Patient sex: M
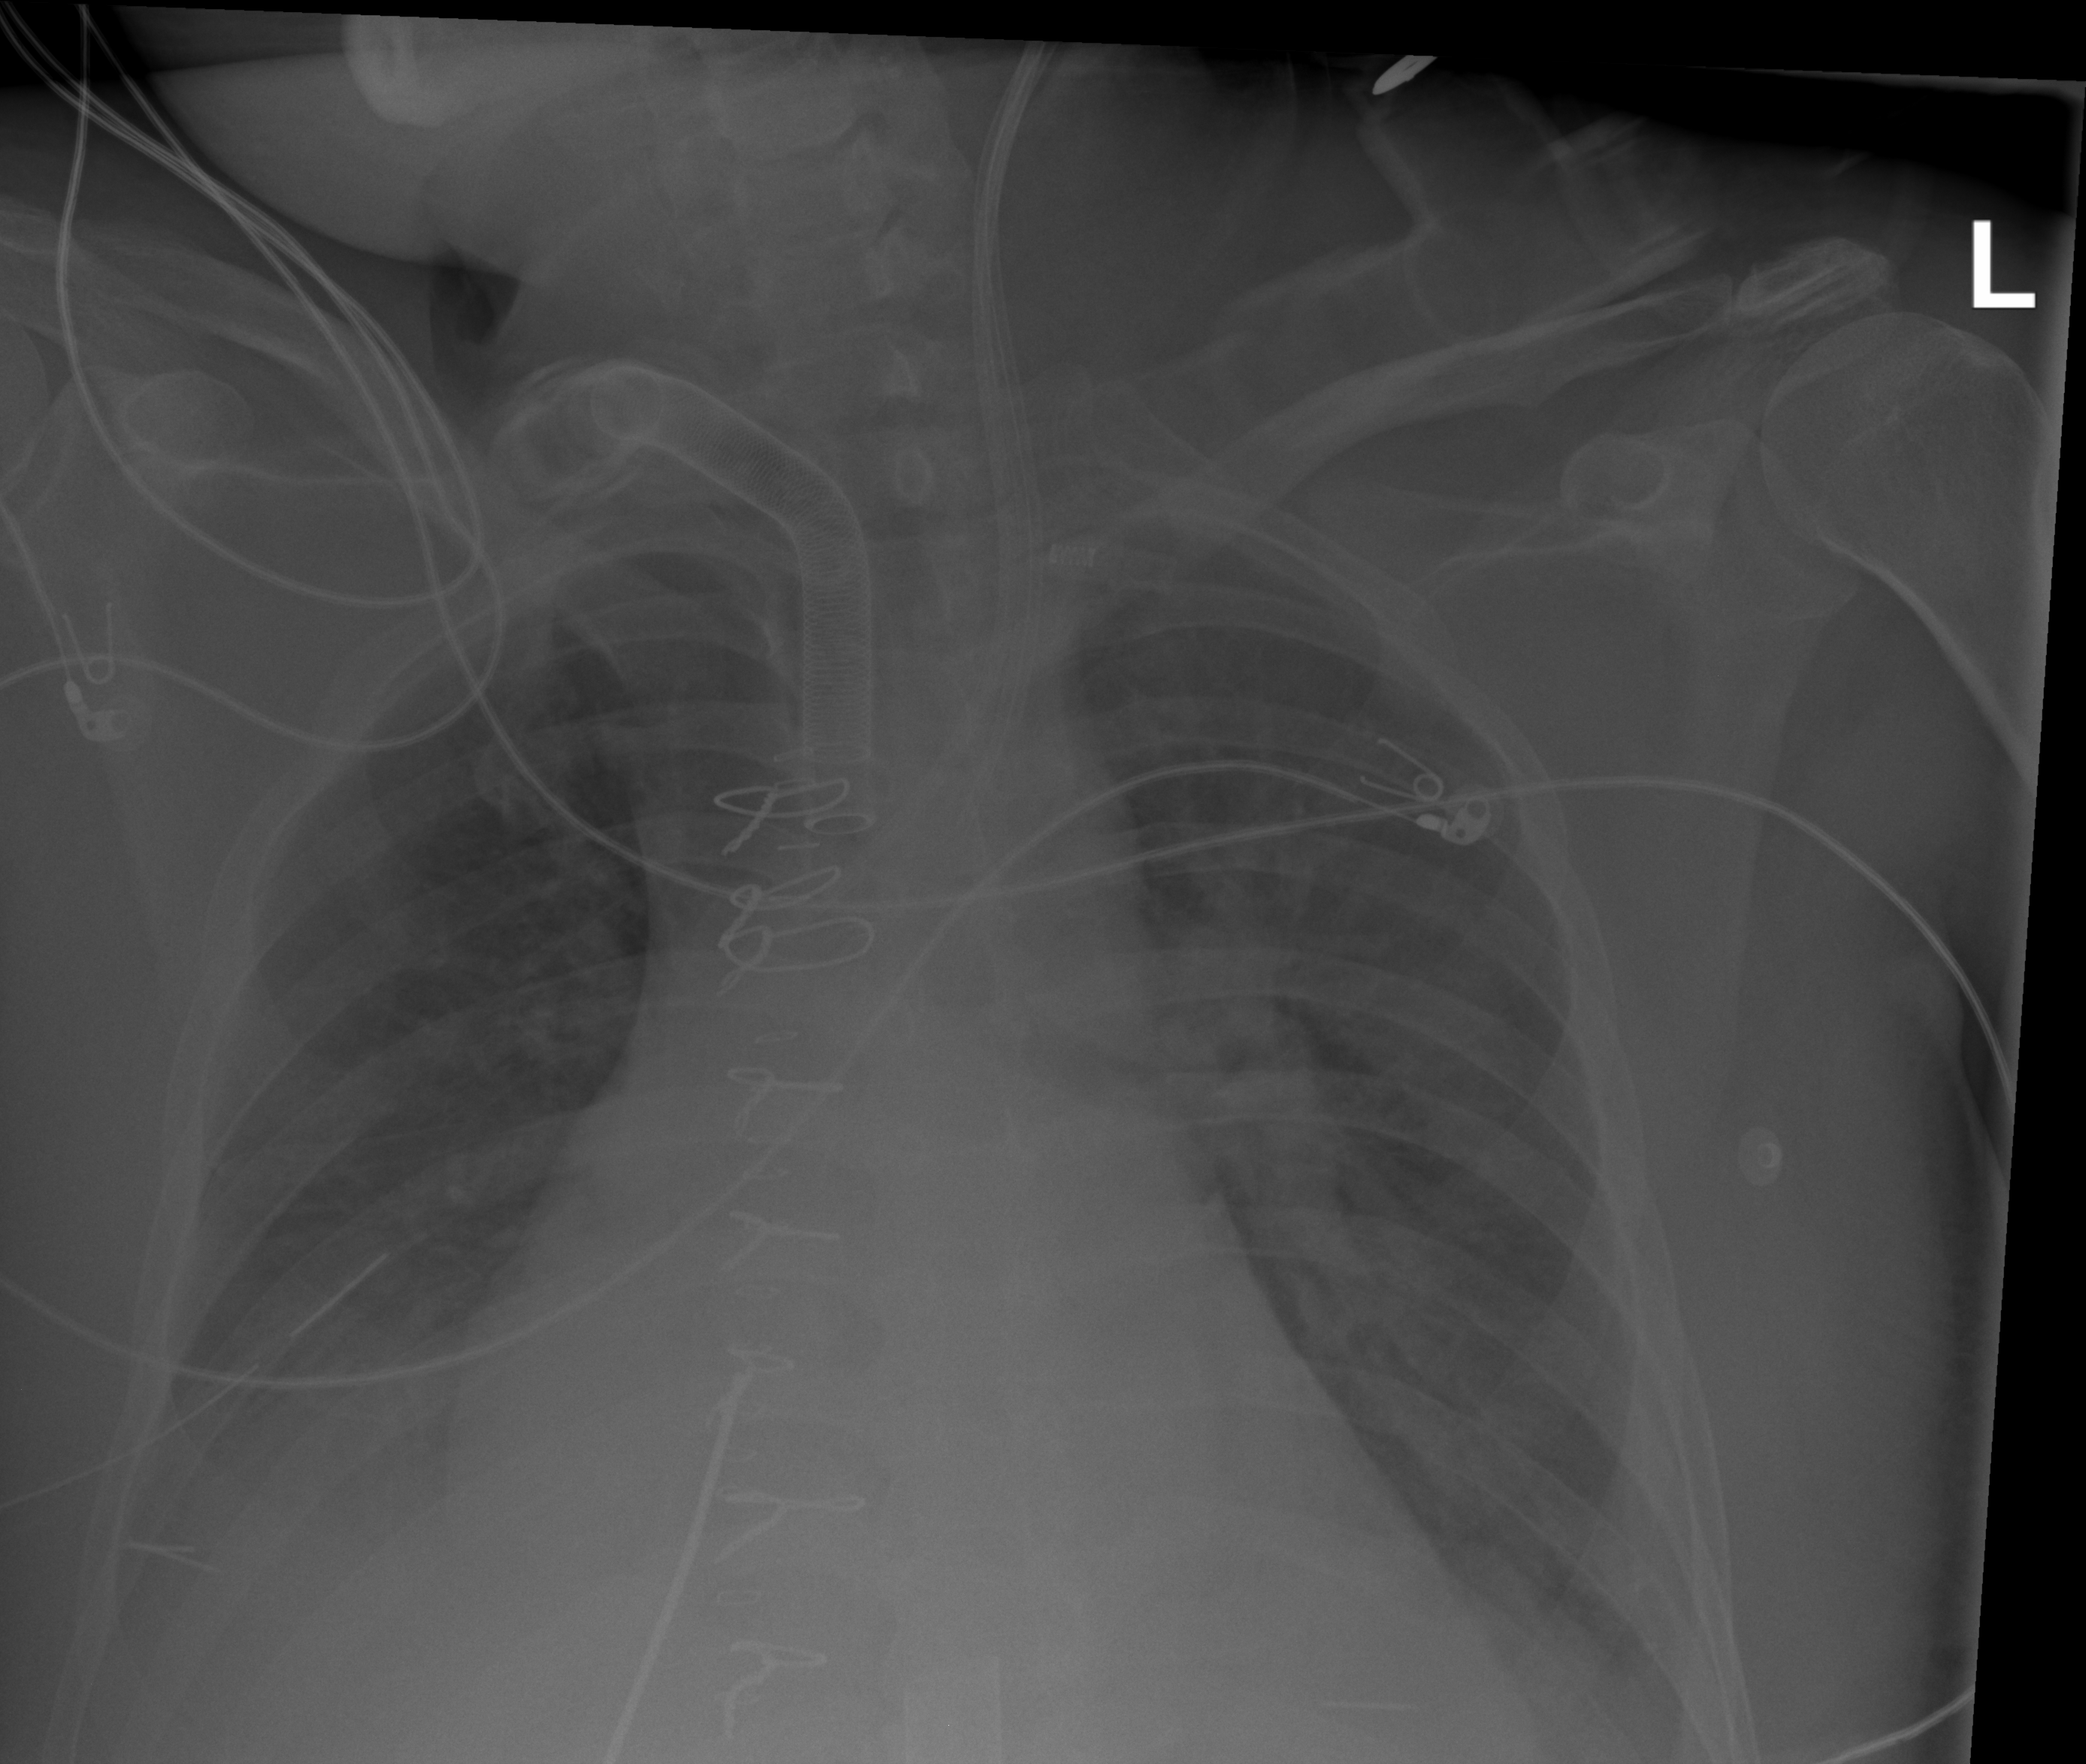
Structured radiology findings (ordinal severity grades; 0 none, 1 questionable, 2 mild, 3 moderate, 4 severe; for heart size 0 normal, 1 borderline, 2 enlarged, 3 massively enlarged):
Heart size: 2
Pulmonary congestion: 2
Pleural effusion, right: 2
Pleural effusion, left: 2
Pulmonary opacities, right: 1
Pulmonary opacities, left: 2
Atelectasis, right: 2
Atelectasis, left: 2